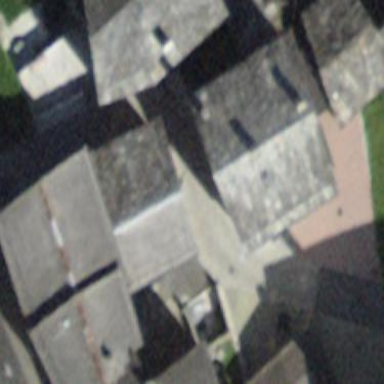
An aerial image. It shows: House with hipped roof.